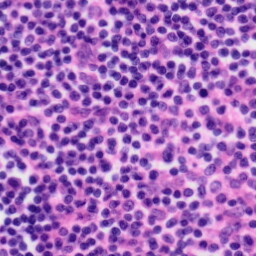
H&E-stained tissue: Tonsil